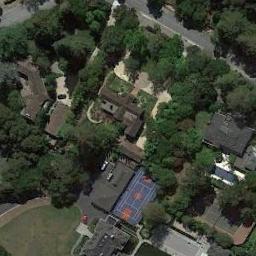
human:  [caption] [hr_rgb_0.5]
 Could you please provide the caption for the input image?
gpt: Next to the tennis court on the lawn are trees and buildings .

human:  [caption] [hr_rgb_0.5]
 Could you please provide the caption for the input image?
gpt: There are two tennis courts .

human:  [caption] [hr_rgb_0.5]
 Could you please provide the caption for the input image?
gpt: The tennis court is on the grass next to some buildings and trees .

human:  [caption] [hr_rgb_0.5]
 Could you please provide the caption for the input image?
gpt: There are many trees around the tennis court .

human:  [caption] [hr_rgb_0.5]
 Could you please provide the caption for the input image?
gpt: There are many green trees and some buildings beside the tennis court .